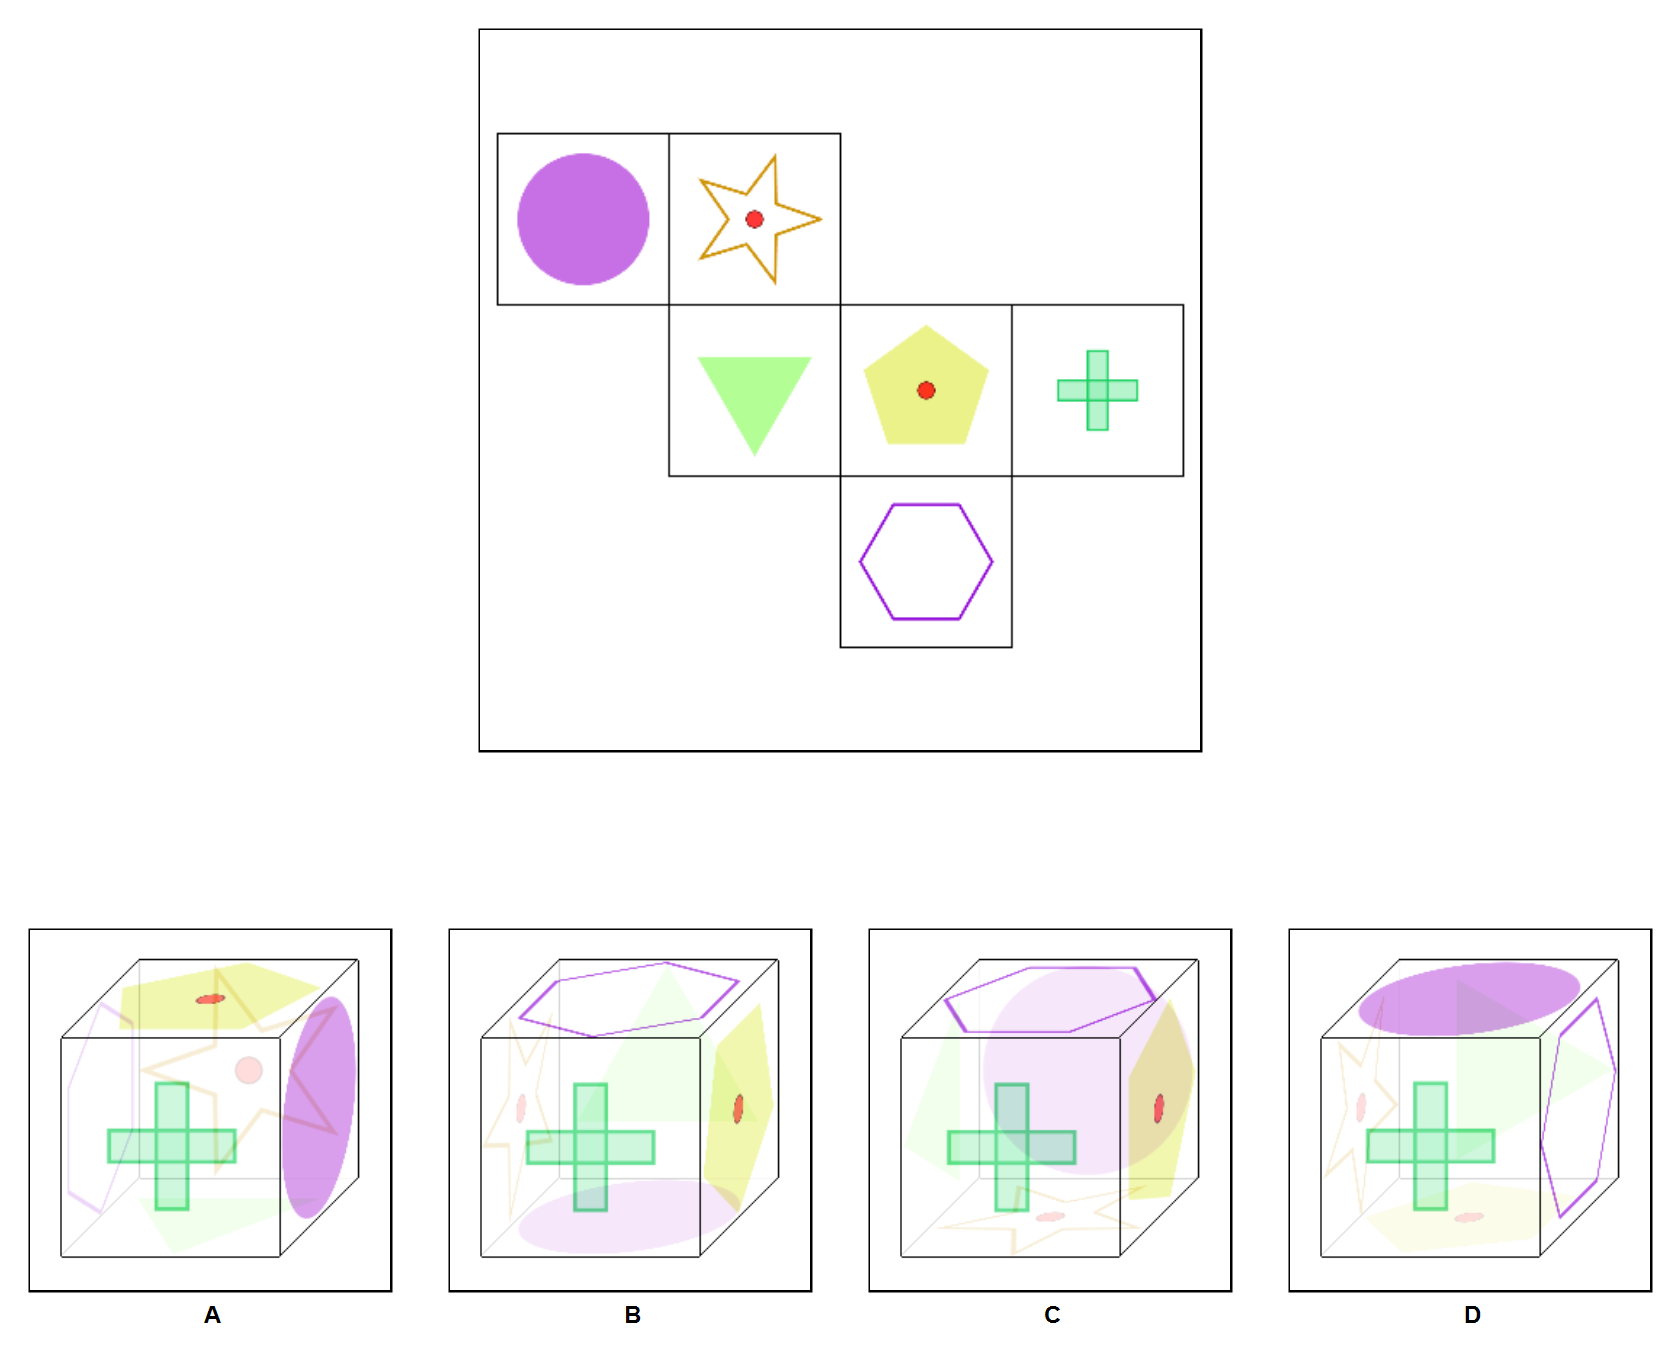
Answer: D